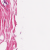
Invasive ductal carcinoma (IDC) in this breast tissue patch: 0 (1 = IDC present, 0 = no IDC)